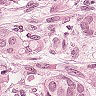
Metastatic tissue present: yes